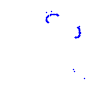
Particle: proton